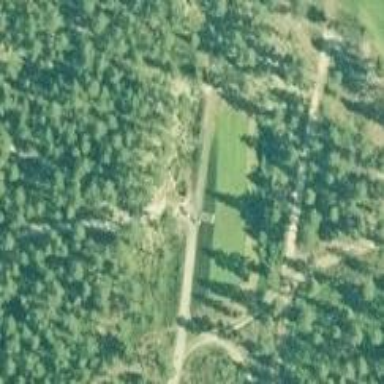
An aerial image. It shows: Golf tee.